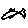
Label: fish